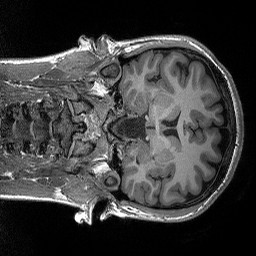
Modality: T1w
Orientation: coronal
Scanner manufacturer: siemens
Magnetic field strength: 3 T
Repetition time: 2.3 s
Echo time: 0.00298 s